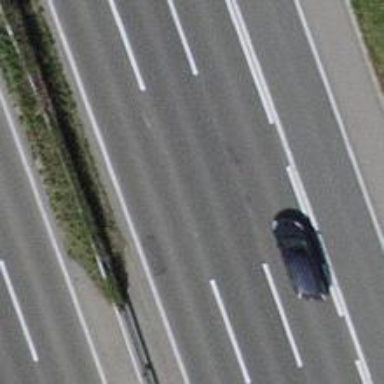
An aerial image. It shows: Motorway junction.